Question: I want to show the drop down selected value in textbox.
This is my design.

This is my php code for drop downlist...
'''
<?php
$con = mysql_connect("localhost","root","");
if (!$con)
{
die('Could not connect: ' . mysql_error());
}
mysql_select_db("storedb", $con);
$s=mysql_query("select * from dealerdetail order by Dealer asc ");
?>
Select Dealer Name:
<select name="dealer" id="dealer">
<option value="">---- select Dealer -----</option>
<?php
while($dd=mysql_fetch_array($s))
{
?>
<option value="<?php echo $dd['D_id'] ?>"><?php echo $dd['Dealer'] ?></option>
<?php
}
?>
</select>
'''
Please help.
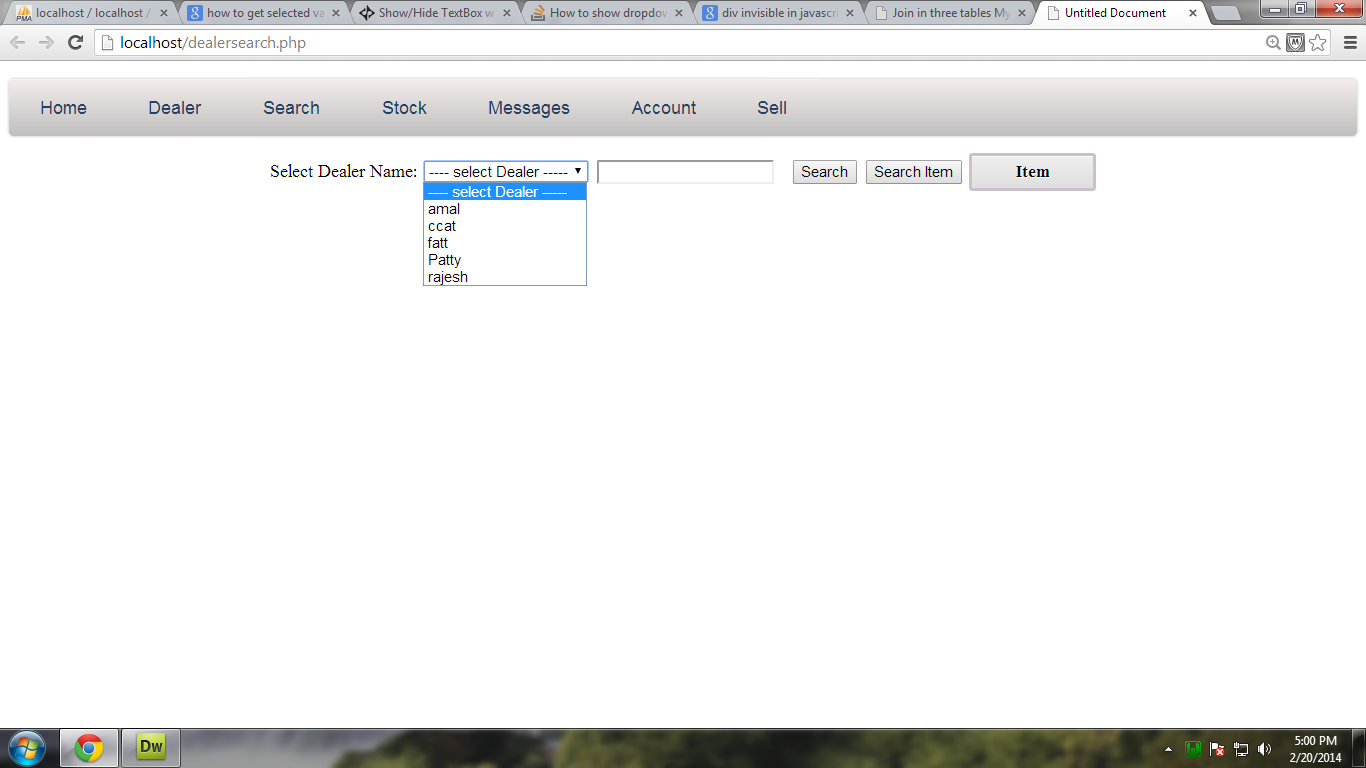
Answer: I think you are looking for
'''
$('#dealer').val(); //return selected value
$( "#dealer option:selected" ).text() // return selected options text
'''